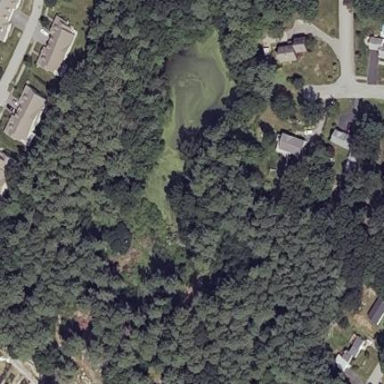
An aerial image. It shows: Serene pond surrounded by nature.